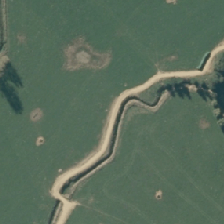
Land cover: shortrotation_cropland